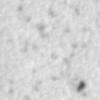
Label: no_change